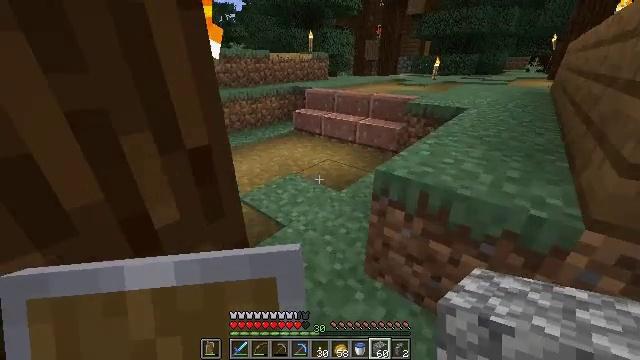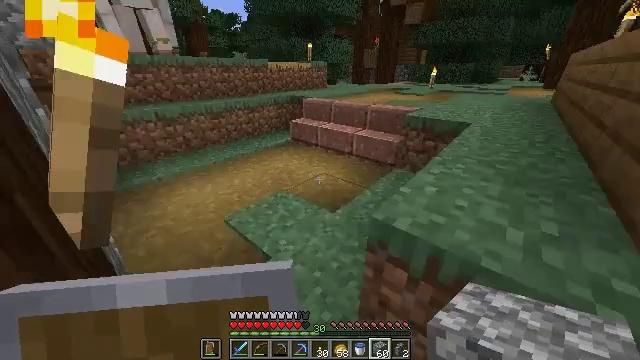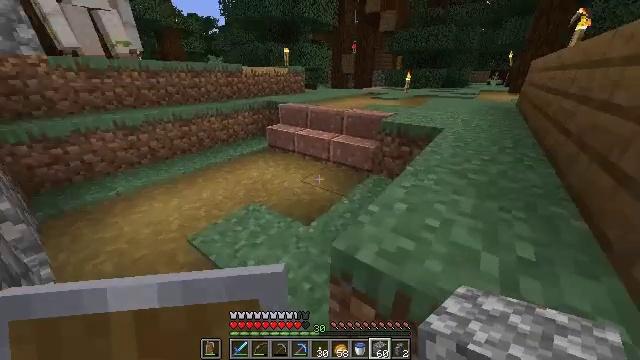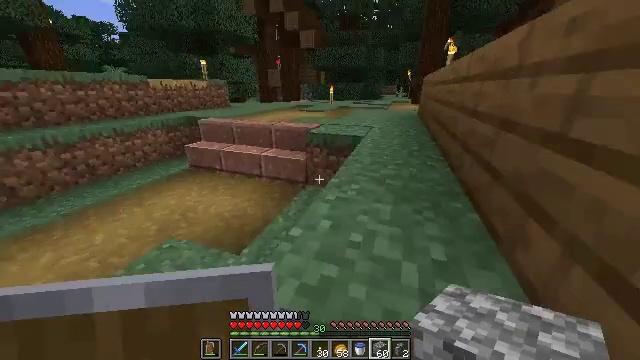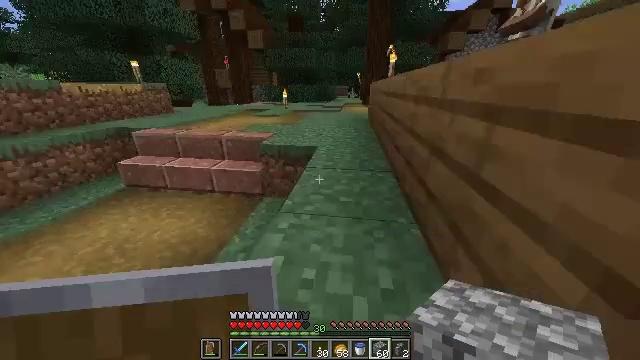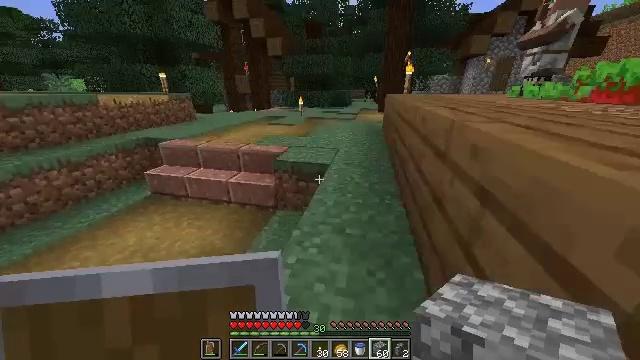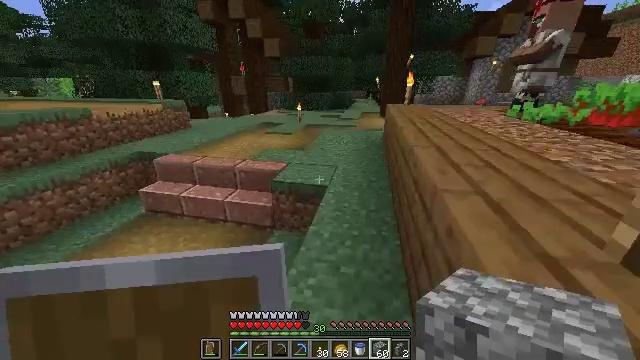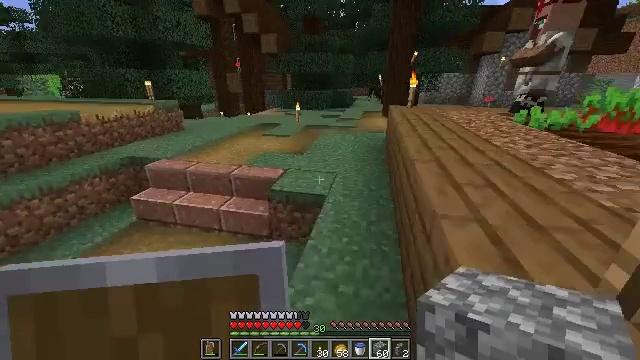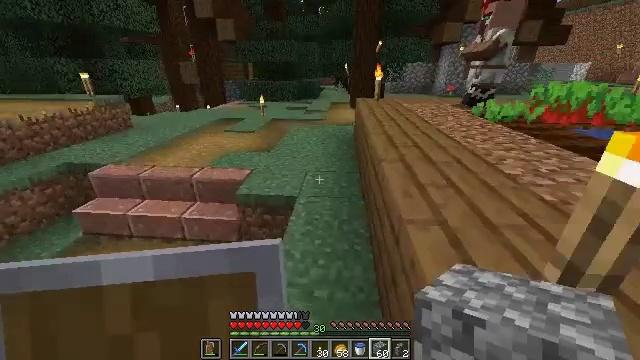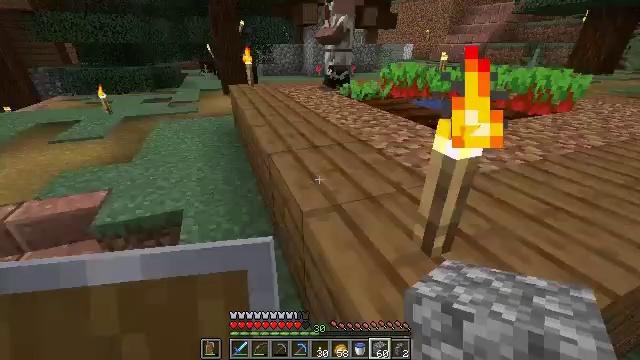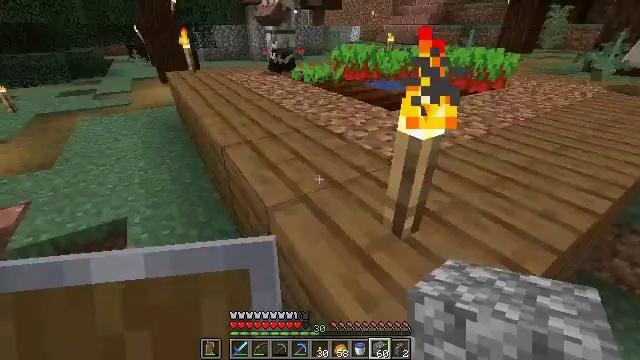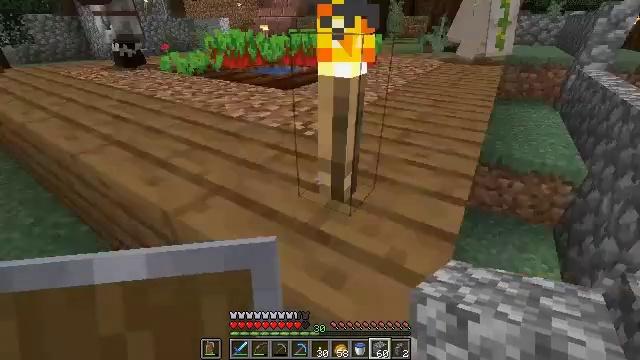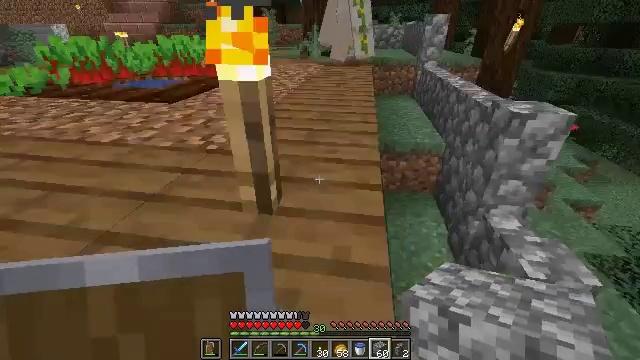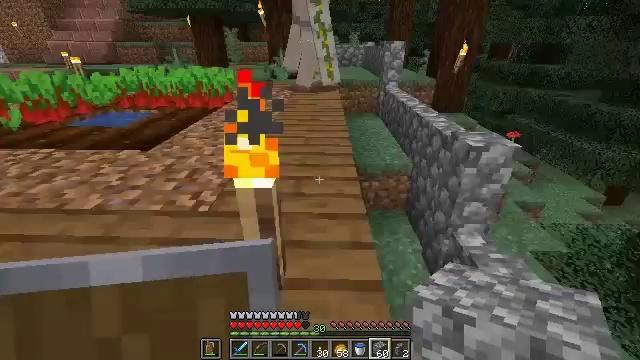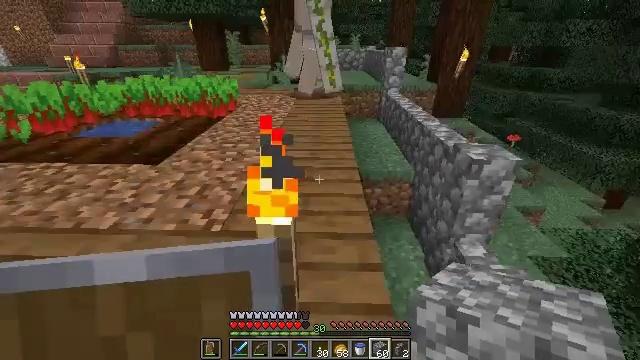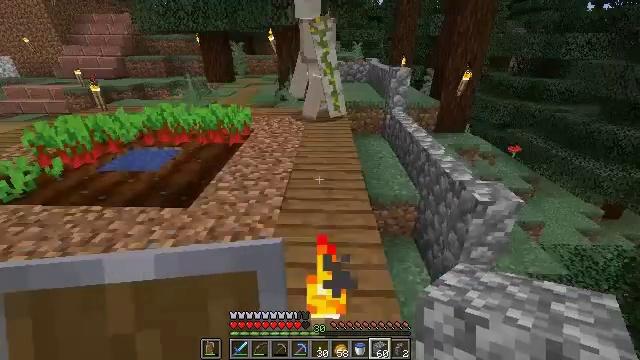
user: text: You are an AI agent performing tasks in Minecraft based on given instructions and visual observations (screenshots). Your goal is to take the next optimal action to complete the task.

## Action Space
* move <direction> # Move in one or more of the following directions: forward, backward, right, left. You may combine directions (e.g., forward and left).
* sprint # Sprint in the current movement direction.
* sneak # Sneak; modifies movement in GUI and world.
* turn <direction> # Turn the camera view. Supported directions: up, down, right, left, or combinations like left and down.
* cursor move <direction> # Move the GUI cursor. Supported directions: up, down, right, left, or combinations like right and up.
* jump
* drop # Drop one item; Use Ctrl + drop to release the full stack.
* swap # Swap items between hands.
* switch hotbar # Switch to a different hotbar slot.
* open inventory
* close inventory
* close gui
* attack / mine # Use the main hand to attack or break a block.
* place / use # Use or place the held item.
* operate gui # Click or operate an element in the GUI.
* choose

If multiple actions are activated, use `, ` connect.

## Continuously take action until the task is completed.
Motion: motion action
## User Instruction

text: Attack the cobblestone wall to dismantle it.
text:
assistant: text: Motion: move forward and move right
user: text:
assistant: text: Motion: move forward and move right, turn right
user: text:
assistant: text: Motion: move forward and move right, turn right and up
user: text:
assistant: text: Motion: move forward and move right, turn right, jump
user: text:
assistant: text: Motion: move forward, turn left, jump
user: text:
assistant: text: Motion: move forward, jump
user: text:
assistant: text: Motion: move forward
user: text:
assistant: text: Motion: move forward, turn right and down
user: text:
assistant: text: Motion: move forward and move left, turn right and down
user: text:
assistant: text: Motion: move forward and move left, turn right and down
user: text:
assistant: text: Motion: move forward and move left, turn right
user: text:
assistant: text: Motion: move forward and move left, turn right and up
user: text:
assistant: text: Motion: move forward and move left, turn right and up, jump
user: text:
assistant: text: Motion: move forward and move left, jump
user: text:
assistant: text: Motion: move forward and move left, jump
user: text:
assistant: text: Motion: move left, turn right and down
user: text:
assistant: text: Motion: move back and move left, turn right and down
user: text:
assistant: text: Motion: move back and move left, turn right and down
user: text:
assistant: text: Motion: move back and move left, turn right
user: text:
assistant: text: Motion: move left
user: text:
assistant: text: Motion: move left, turn right and down
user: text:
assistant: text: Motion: move left, turn right
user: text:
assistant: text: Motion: move left, turn right and up
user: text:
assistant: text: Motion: move forward and move left, turn right and up
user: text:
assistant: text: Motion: move forward and move left
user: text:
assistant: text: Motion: move forward and move left
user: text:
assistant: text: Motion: move forward and move left
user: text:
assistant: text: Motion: move forward and move left
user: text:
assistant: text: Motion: move forward and move left
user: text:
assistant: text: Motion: move forward and move left, turn right